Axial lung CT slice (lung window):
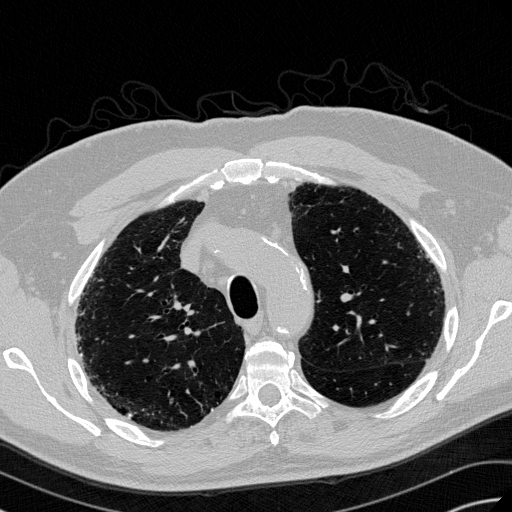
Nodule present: yes
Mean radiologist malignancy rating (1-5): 1